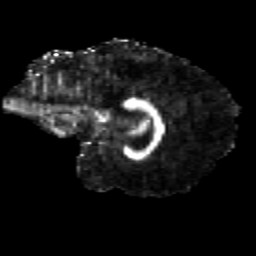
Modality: FA
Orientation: sagittal
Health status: healthy
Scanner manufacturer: siemens
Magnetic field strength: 3 T
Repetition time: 12 s
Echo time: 0.092 s